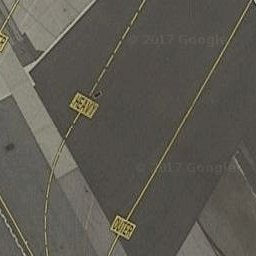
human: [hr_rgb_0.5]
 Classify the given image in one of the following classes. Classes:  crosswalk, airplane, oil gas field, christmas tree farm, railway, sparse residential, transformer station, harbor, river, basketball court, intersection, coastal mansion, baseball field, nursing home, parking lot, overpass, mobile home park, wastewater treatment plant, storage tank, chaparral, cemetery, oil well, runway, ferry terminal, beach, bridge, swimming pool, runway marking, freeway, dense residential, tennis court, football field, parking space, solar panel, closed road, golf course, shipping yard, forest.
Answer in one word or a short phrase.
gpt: runway marking